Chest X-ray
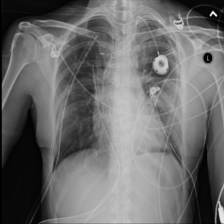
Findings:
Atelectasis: negative
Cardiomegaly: negative
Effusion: negative
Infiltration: negative
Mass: negative
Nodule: negative
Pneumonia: negative
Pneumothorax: negative
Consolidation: negative
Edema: negative
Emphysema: negative
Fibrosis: negative
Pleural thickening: negative
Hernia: negative